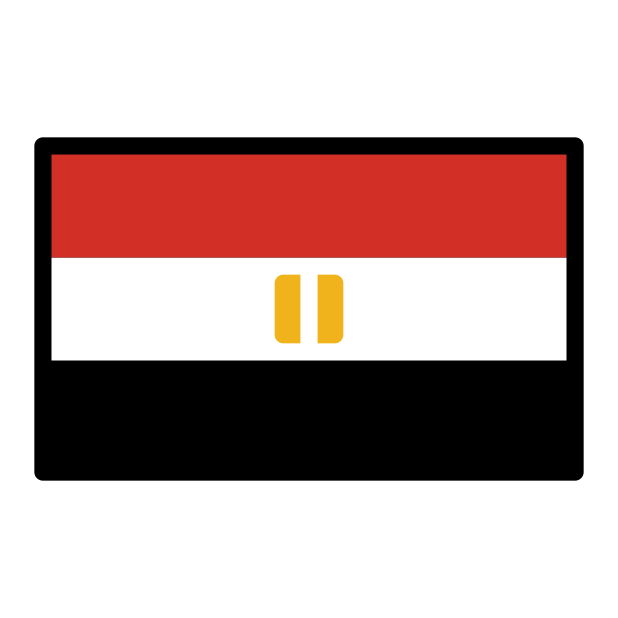
flag: Egypt